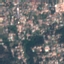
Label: Residential